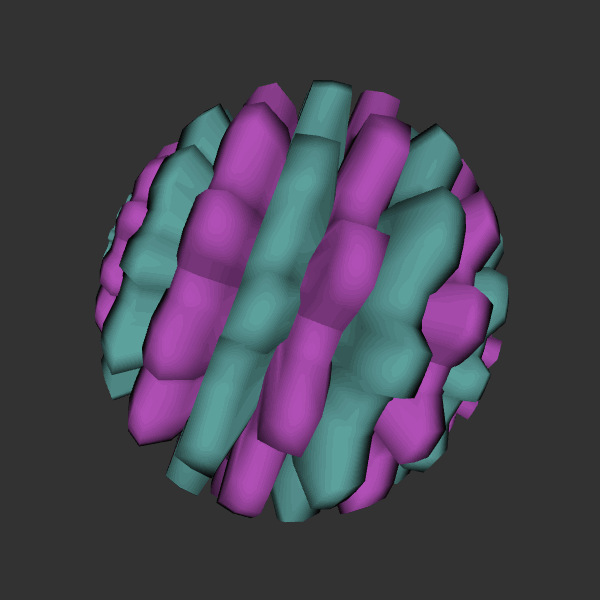
Background: dark